Question: I am using a function in two sites but when I want to implement it to third site it does not work. When I look into firebug console it says its not a function. My function is in a separate file called profilter.js look like this:
'''
jQuery.fn.sfProductFilter = function (options) {
options = options || {};
return this.each(function () {
var pf = new SFProductFilter(this, options)
})
}
'''
and I am calling it from a page and code is:
'''
$(document).ready(function(){
console.log($("ul.productSmall"));
$('ul.productSmall').sfProductFilter(); //says not a function.
});
'''
I have checked through console.log followings
1- jQuery is included already
2- If I console.log from the js file it works but inside any code block it does not
3- ul.productSmall shows right results in console.log
I can provide link of site but just not providing it so moderator wont thinks its a spam.
I have struggled a lot please let me know where I am making mistake?

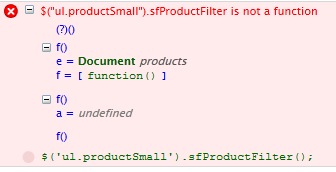
Answer: (Copied from <URL>
You are including jQuery twice, the second load happens far below the inclusion of profilter.js and destroys your custom function.